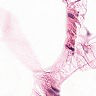
Metastatic tissue present: no